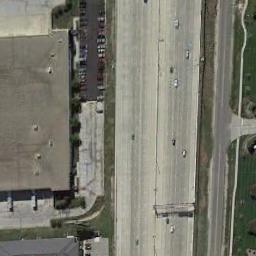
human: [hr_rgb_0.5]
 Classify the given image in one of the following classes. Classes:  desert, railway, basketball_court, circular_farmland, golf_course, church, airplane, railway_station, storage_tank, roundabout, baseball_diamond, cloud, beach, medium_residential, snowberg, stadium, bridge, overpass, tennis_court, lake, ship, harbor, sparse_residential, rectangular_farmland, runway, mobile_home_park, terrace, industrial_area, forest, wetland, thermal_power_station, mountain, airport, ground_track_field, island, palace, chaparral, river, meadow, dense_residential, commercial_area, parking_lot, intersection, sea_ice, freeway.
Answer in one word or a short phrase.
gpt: freeway